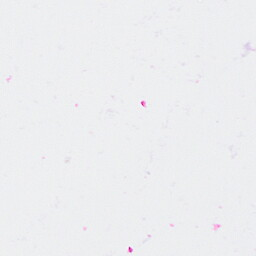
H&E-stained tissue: Breast